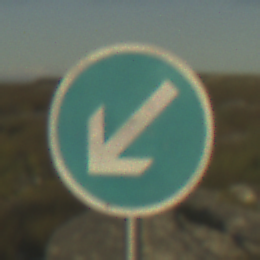
Verkehrszeichen: VorgeschriebeneVorbeifahrtLinks
Umgebung: Outdoor, Nature
Tageszeit: SunriseSunset
Wetter: PartlyCloudy
Licht: Natural
Jahreszeit: NotSpecified
Kontrast: HighContrast